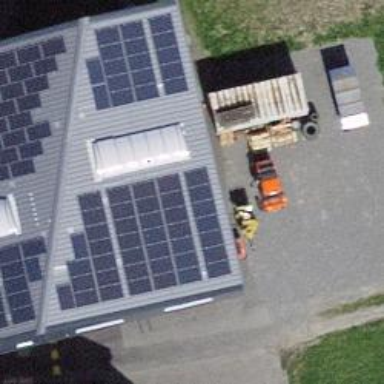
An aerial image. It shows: Solar power generator using photovoltaic panels.